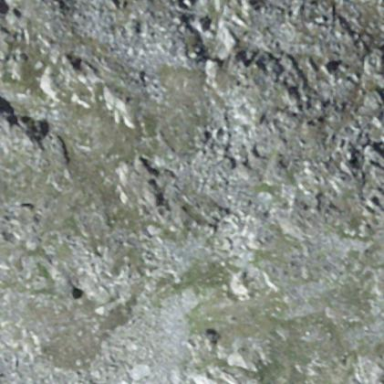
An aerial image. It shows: Landscape of bare rock.